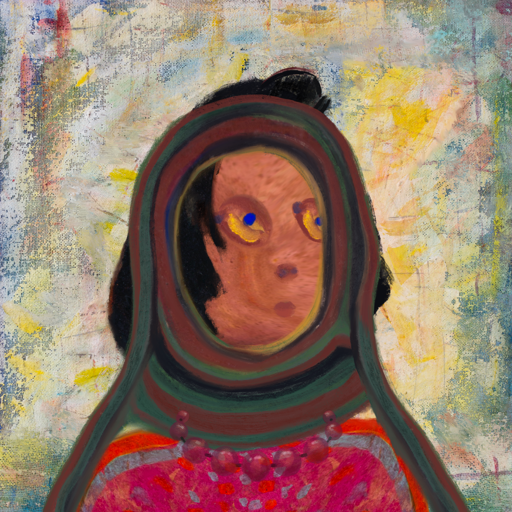
Background: Irani, Head And Neck Side: Mother_And_Son_Mother, Face Side: Mother_And_Son_Son, Bust: Sisters, Hair Side: Mosgoul, Head Accessory: After_Raid_Scarf, Second Necklace: Blank, Necklace: Irani_2, Baby: Blank